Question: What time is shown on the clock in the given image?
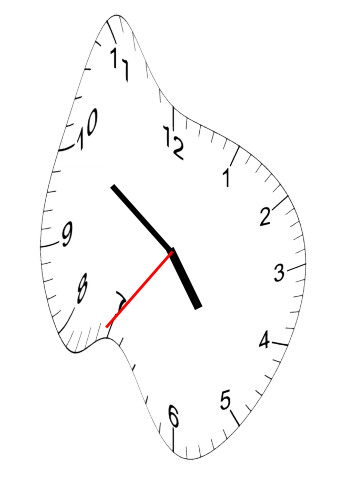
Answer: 04:50:36